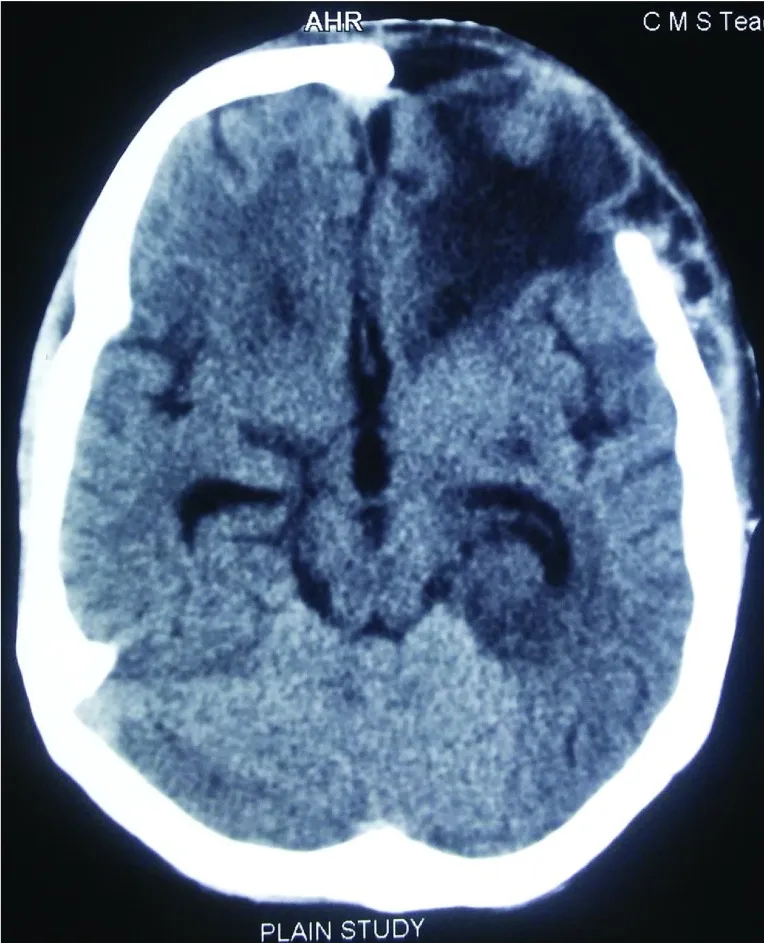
Post-operative CT image showing gross excision of lesion with resolution in mass effect.
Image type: radiology (ct)